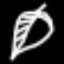
Label: leaf